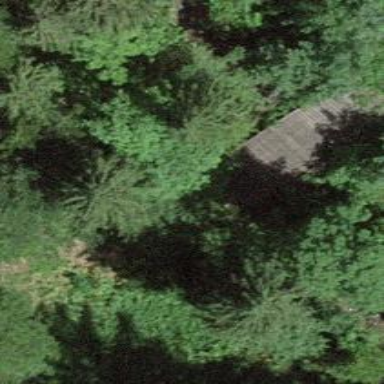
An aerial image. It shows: Path on bridge.